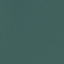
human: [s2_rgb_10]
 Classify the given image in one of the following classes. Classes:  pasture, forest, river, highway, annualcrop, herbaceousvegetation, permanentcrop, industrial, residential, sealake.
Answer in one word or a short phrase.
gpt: SeaLake